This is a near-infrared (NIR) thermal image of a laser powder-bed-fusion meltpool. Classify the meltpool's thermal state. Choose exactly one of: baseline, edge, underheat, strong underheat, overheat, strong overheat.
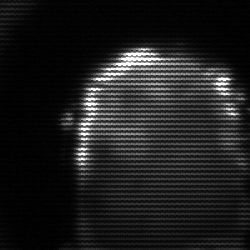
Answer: baseline